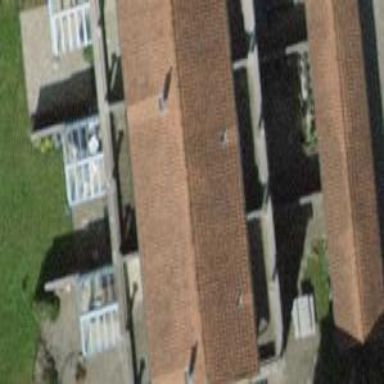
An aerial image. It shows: Terrace building.